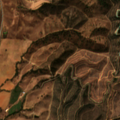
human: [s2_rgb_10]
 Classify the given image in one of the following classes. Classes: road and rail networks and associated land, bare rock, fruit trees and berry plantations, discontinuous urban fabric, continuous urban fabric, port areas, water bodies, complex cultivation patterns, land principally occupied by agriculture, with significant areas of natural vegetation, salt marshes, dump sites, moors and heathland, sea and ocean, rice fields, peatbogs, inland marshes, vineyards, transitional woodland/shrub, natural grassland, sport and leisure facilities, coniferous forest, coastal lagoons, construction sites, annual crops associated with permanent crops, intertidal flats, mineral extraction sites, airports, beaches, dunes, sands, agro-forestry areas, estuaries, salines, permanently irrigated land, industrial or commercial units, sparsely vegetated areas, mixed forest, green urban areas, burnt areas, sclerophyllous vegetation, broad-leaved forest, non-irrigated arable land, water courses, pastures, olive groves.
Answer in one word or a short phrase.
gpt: non-irrigated arable land, complex cultivation patterns, land principally occupied by agriculture, with significant areas of natural vegetation, transitional woodland/shrub